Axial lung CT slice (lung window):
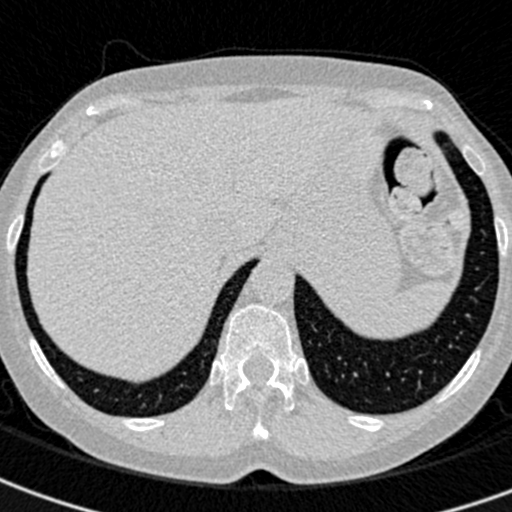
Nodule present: no